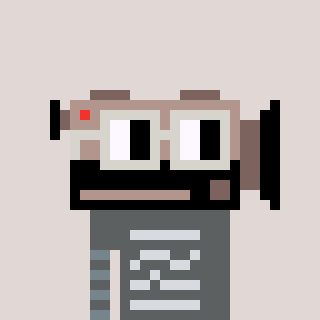
a pixel art character with square light gray glasses, a camcorder-shaped head and a slimegreen-colored body on a warm background